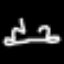
Label: frog